Field crop: tomato
Growth stage: 2
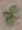
Species: solanum